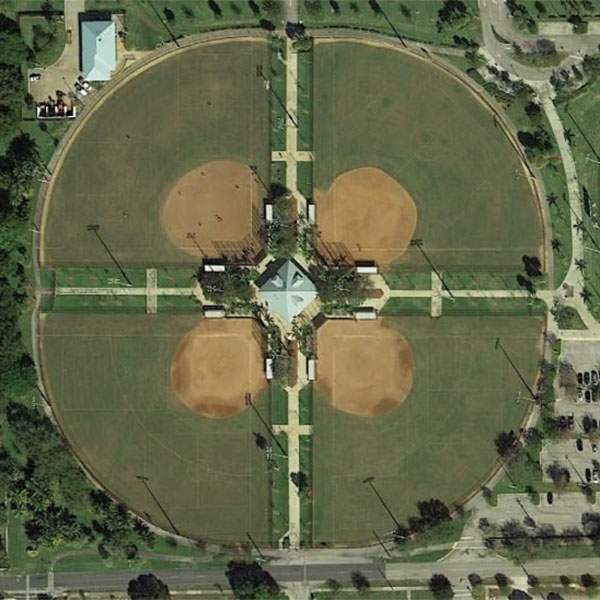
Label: BaseballField